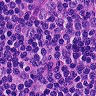
Metastatic tissue present: no